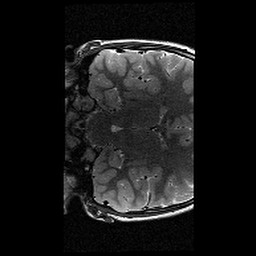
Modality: T2w
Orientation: coronal
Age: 10
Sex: female
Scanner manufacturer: siemens
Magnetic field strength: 3 T
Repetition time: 9.23 s
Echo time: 0.067 s